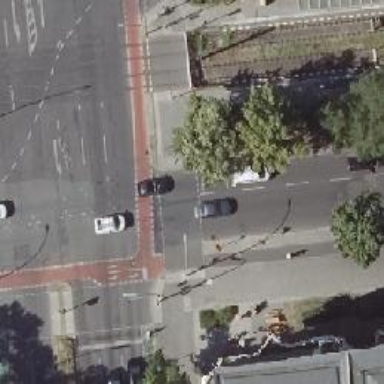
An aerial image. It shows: Primary road with asphalt surface.